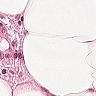
Metastatic tissue present: no